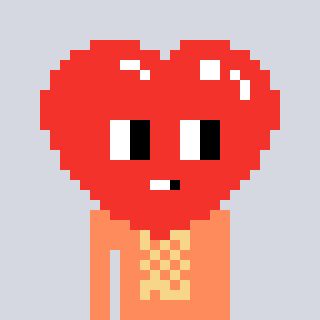
a pixel art character with square red glasses, a heart-shaped head and a peachy-colored body on a cool background